Interaction volume radius: 5 \u00c5
Interaction volume height: 15 \u00c5
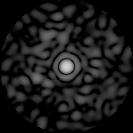
Disorder parameter: 0.8444